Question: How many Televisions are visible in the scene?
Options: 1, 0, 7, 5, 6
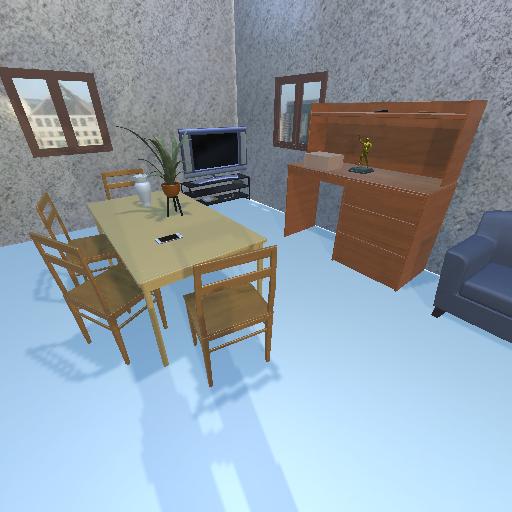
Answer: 1